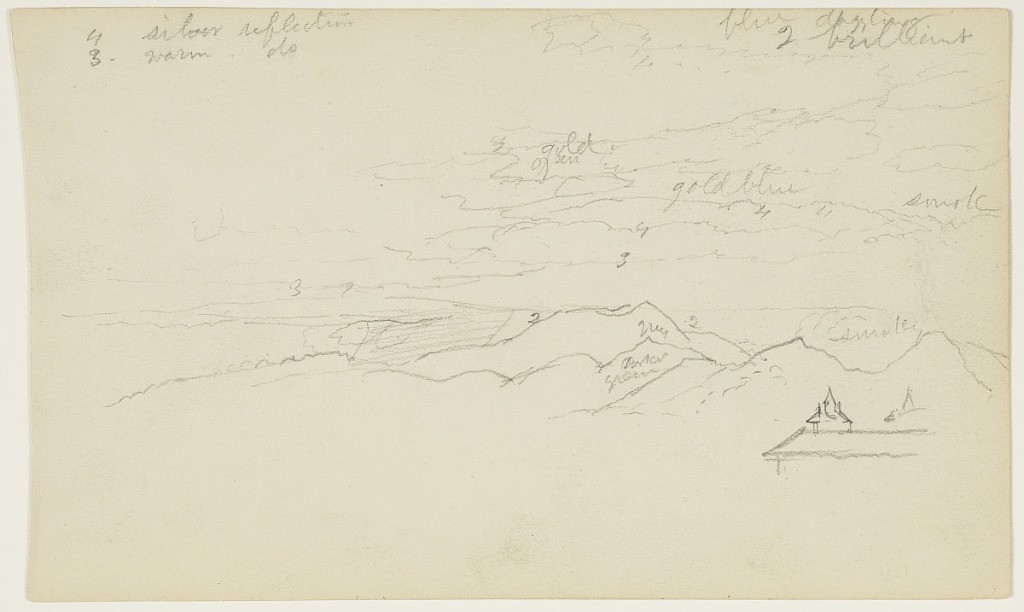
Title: Rugged Mountain Range, Ecuador
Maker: Frederic Edwin Church, American, 1826–1900
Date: May–August 1857
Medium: Graphite on off-white wove paper; verso: graphite
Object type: Drawing
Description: Landscape sketch showing a view of a jagged mountain range in Ecuador extending to the horizon, possibly with an erupting volcano at right. Partial outline of a building with a tower visible lower right. Above, golden clouds hang in the sky.

Verso: Mixed sketches from Ecuador showing views of boats and rivers. Two sketches of vines with leaves visible upper right. Below, a man piloting a boat with a long pole is shown. A sketch of a boat made from bamboo is visible upper left, while a detail of a houseboat with a flower garden is shown below at lower left.